Field crop: maize
Growth stage: 2
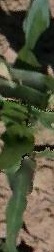
Species: maize